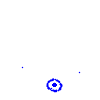
Particle: electron